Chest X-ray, PA view. Patient: 69 years old, sex F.
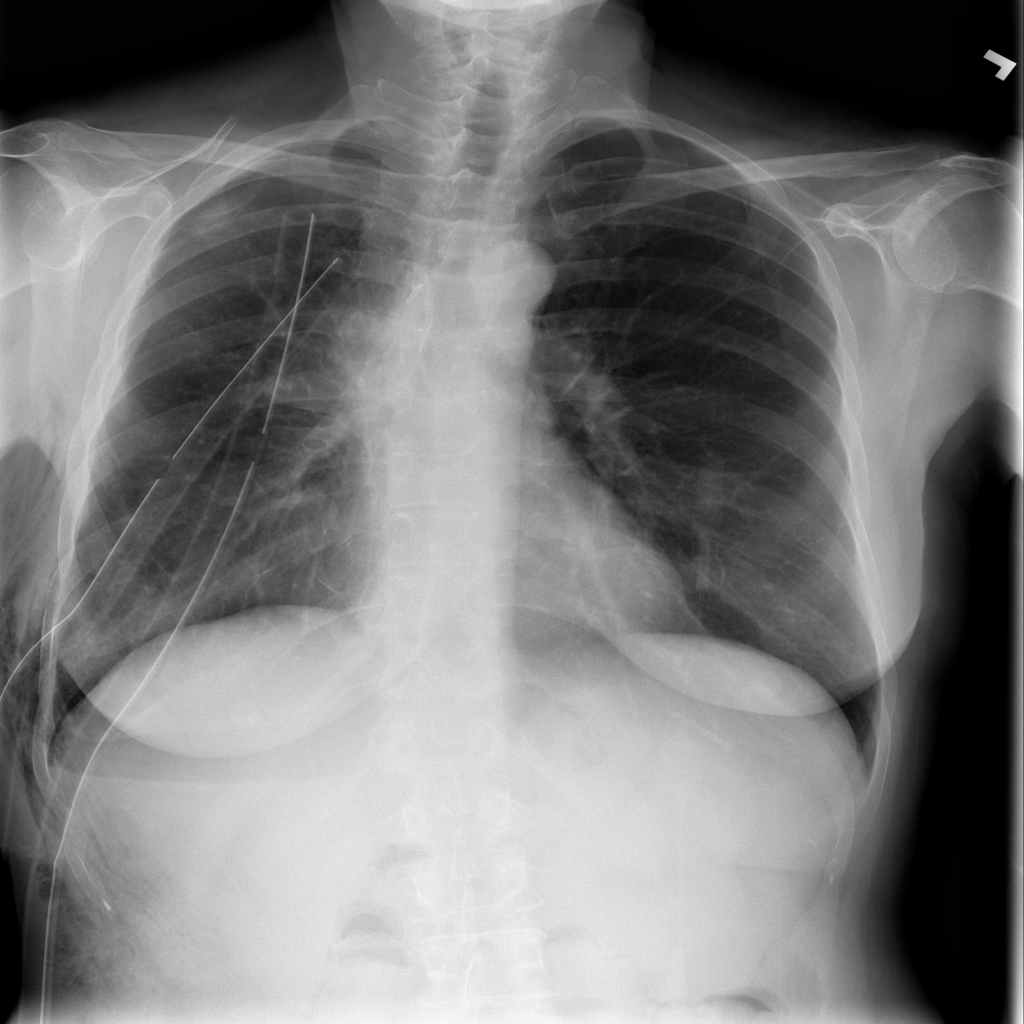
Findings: Emphysema